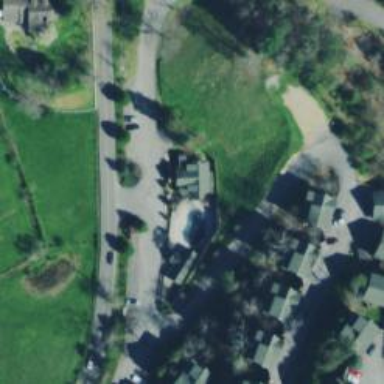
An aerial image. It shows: Residential road.